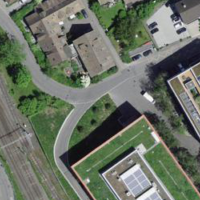
EUNIS habitat code: 54
Species observed at this site:
Vicia sepium
Knautia arvensis
Sturnus vulgaris
Hypericum perforatum
Portulaca oleracea
Parus major
Cardamine hirsuta